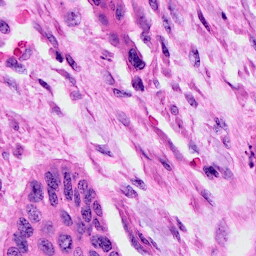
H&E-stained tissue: Cervix